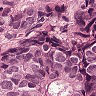
Metastatic tissue present: yes